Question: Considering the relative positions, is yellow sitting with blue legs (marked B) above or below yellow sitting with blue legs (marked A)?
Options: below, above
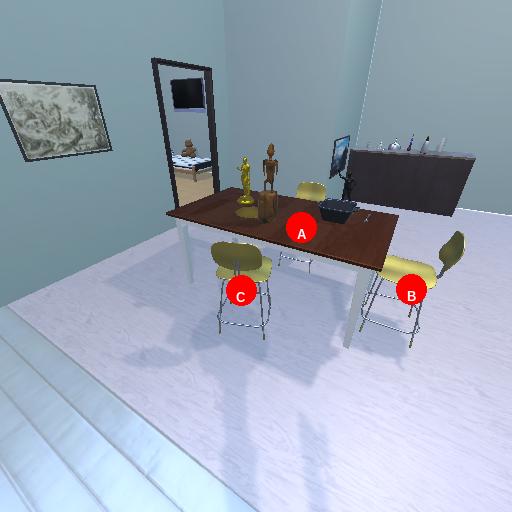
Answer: below